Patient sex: M
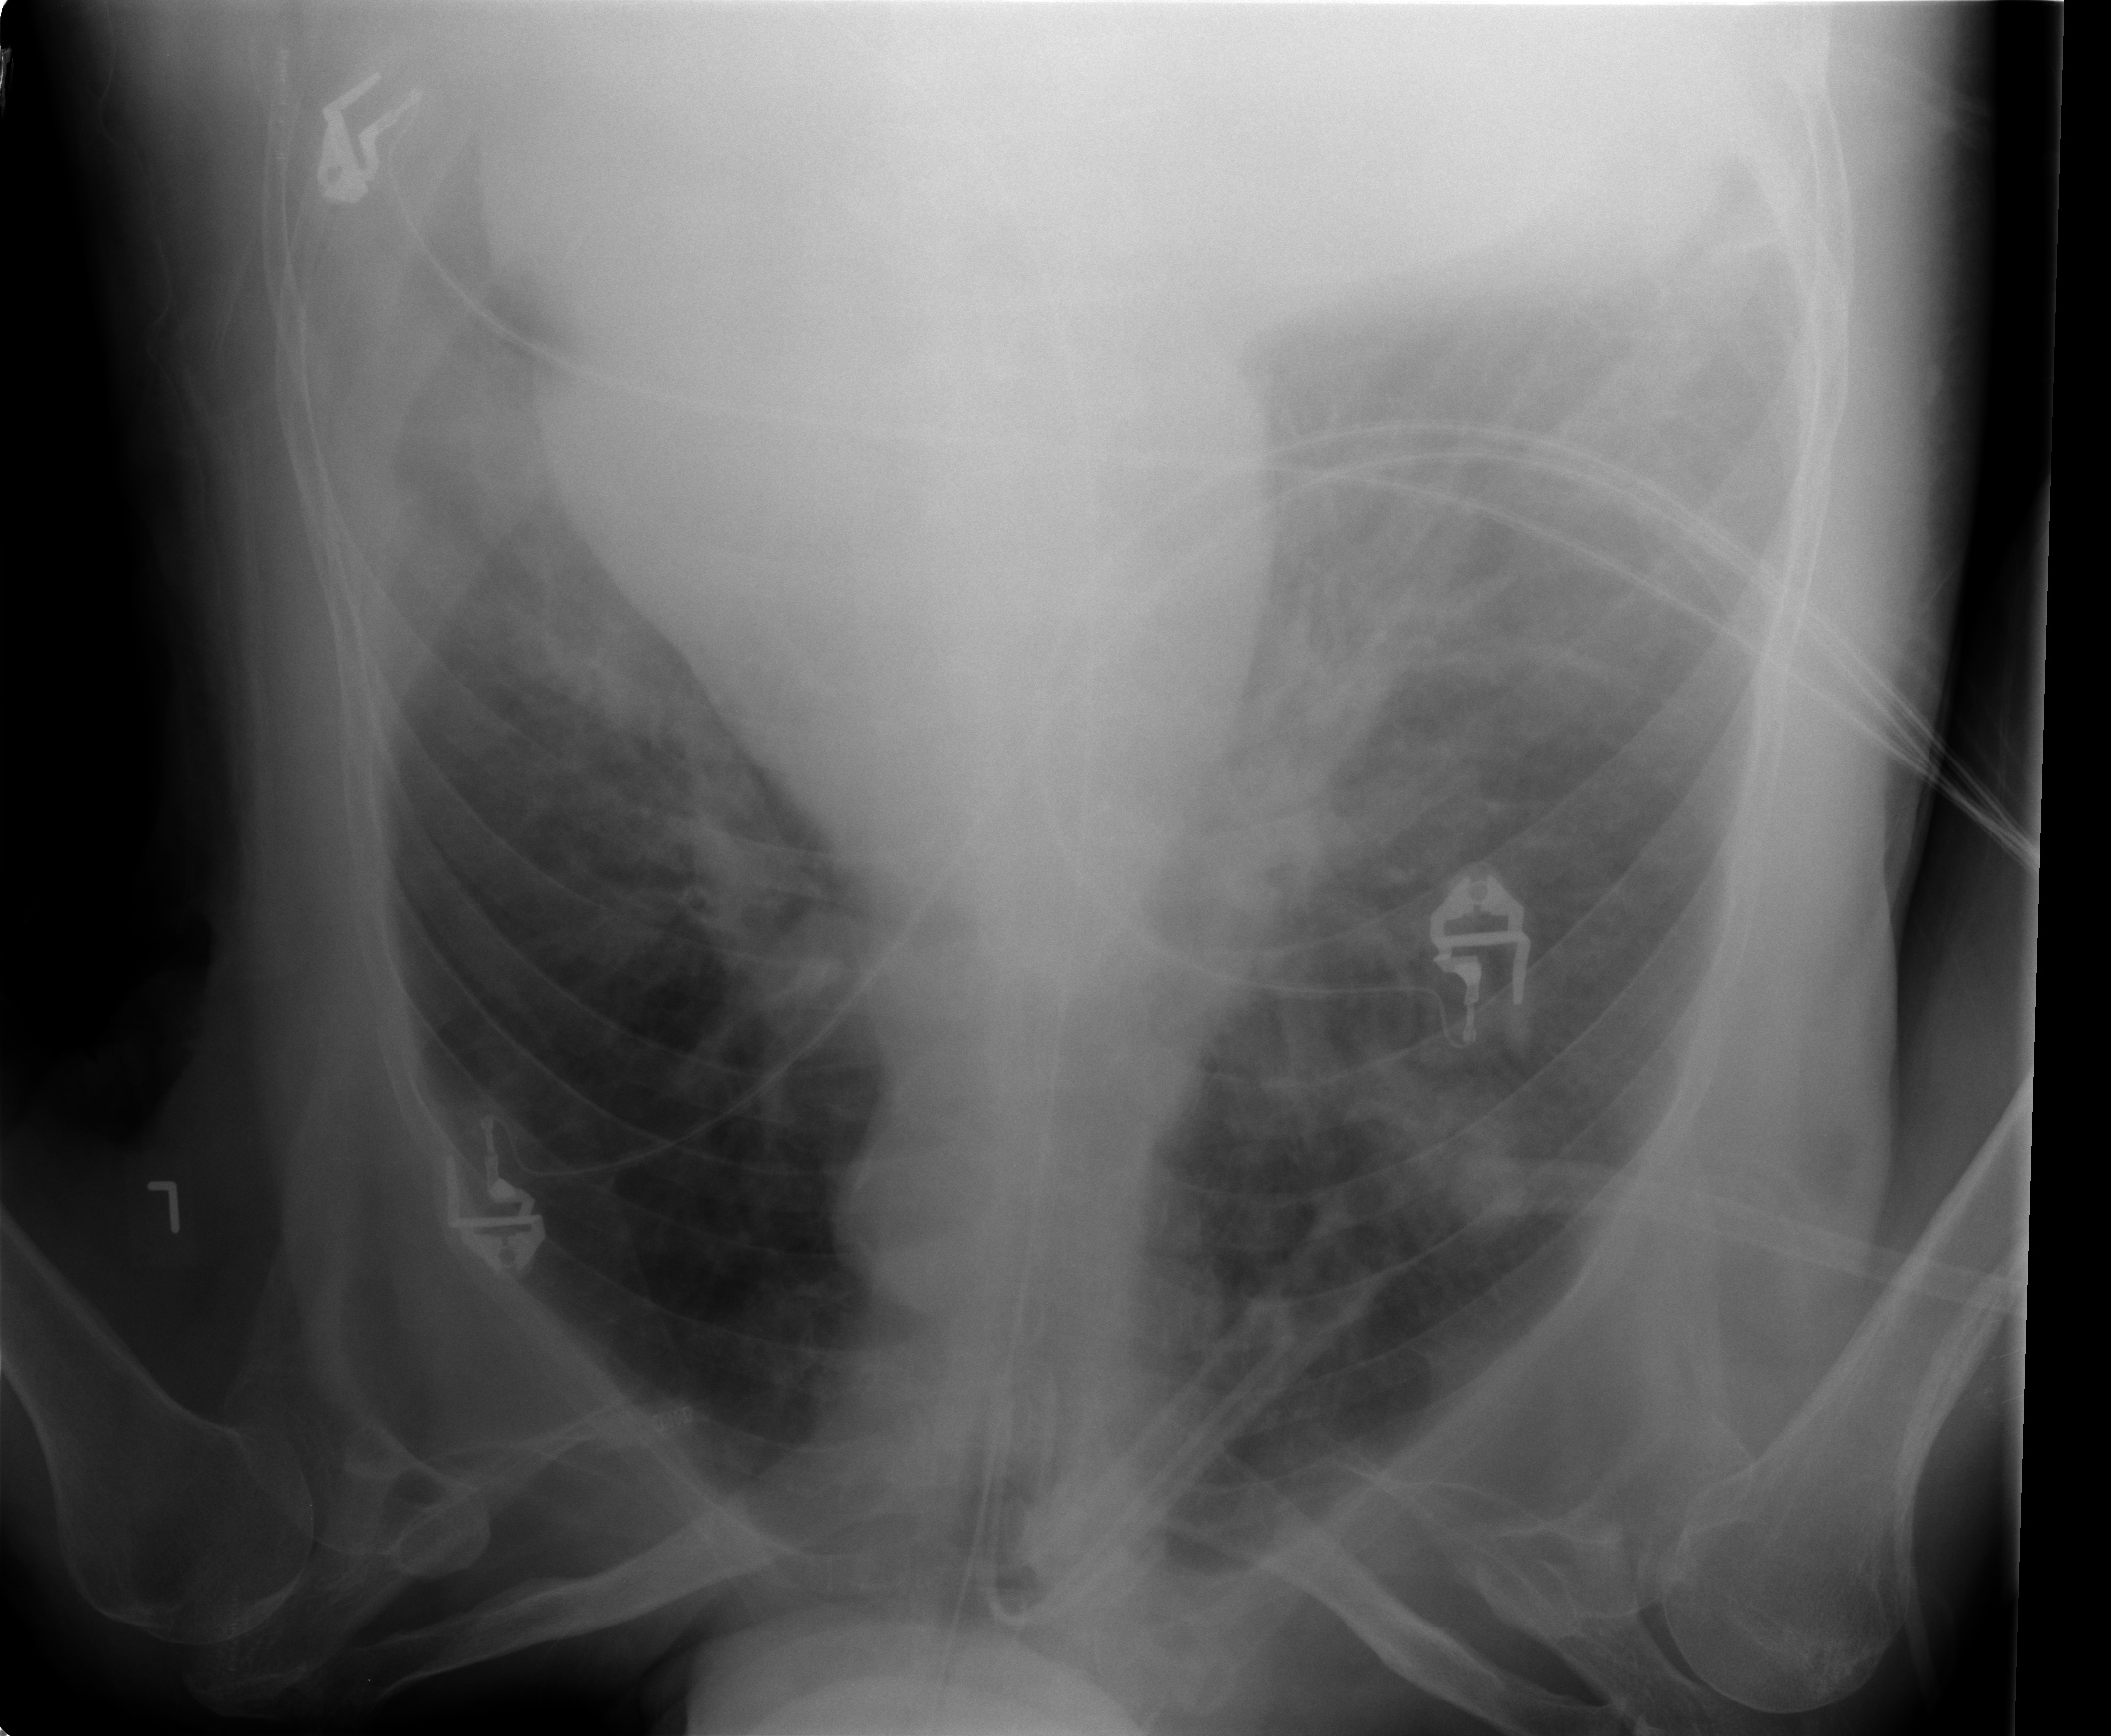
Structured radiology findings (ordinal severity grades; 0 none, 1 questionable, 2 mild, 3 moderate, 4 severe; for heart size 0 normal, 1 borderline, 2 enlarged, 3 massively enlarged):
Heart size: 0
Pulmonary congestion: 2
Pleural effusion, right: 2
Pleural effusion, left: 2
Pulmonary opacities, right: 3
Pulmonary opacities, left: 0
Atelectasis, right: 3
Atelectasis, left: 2